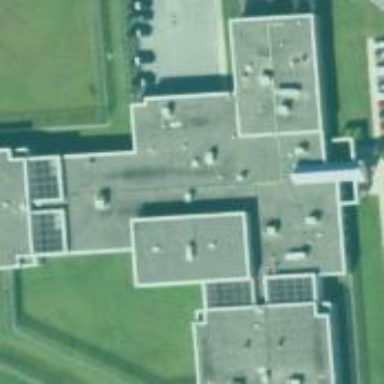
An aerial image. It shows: Prison.